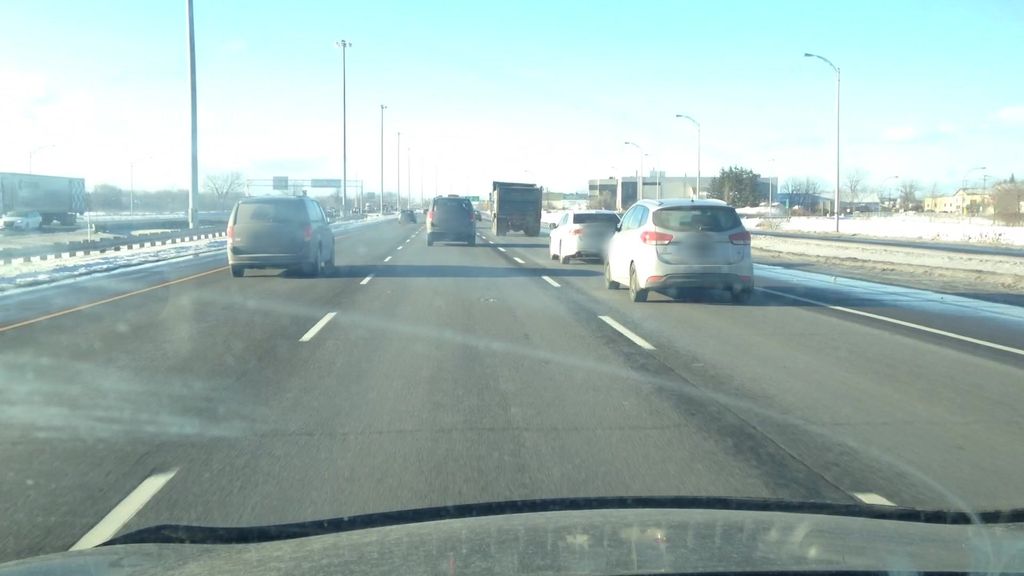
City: montreal